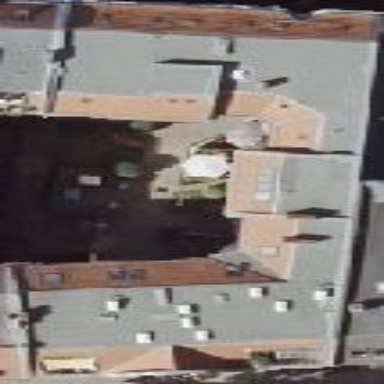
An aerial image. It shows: Apartment building with double saltbox roof shape.